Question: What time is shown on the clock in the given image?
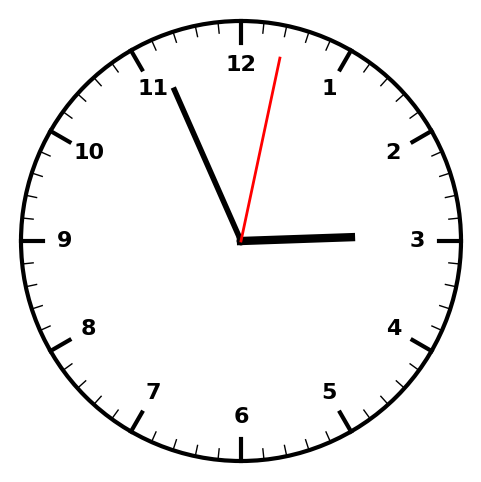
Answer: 02:56:02